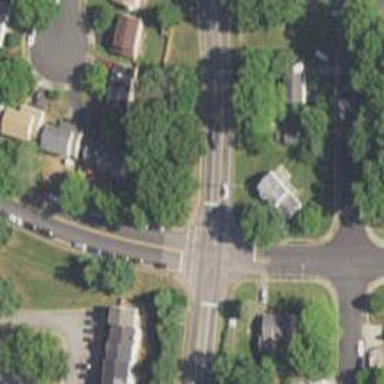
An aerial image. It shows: Road with stop sign.